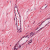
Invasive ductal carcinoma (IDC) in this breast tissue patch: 0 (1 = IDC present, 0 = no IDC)